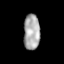
Tissue: lung
Cell type: Epithelial cells
Senescence score: 0.1484
Nuclear area (px): 569
Mean DAPI intensity: 168.605